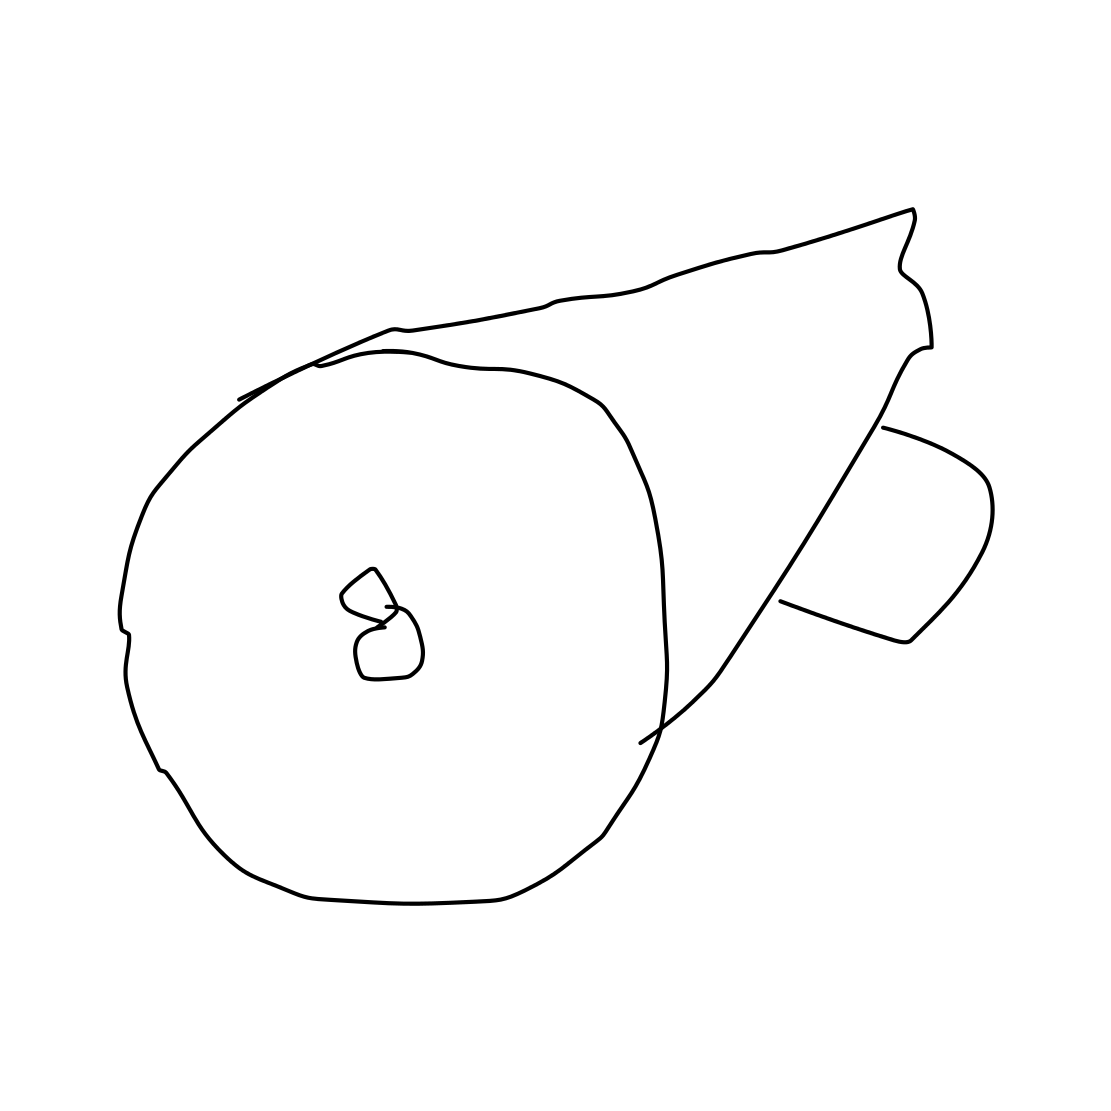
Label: loudspeaker